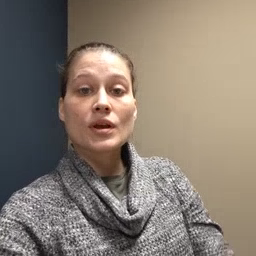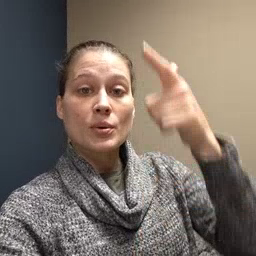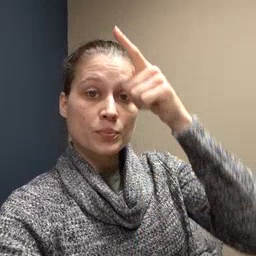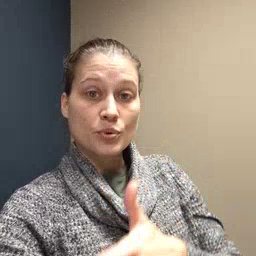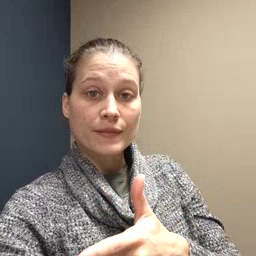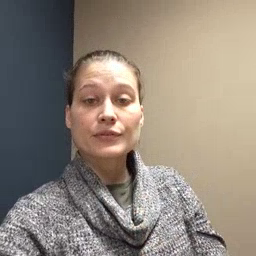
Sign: brother